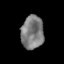
Tissue: prostate
Cell type: T cells
Senescence score: 0.3269
Nuclear area (px): 736
Mean DAPI intensity: 124.575